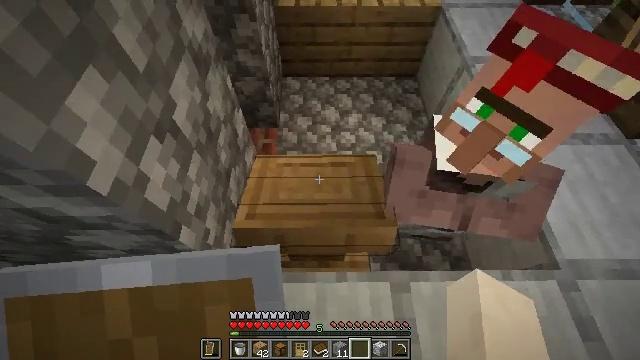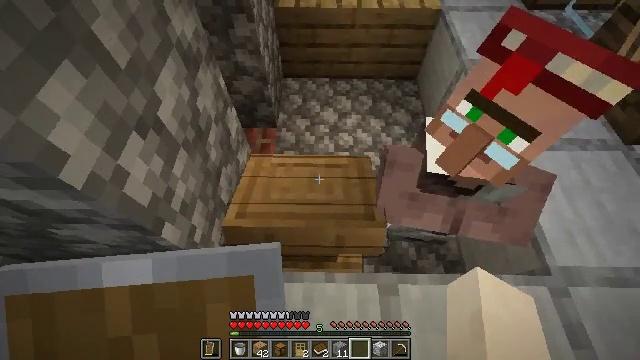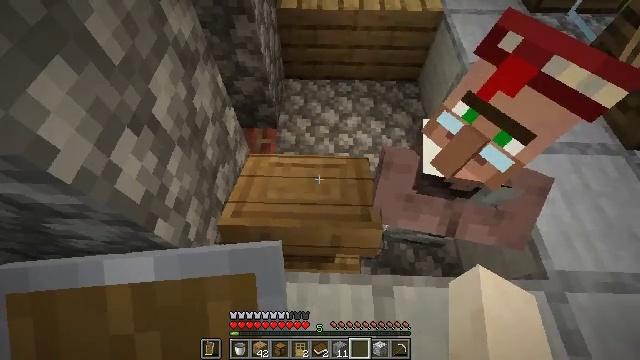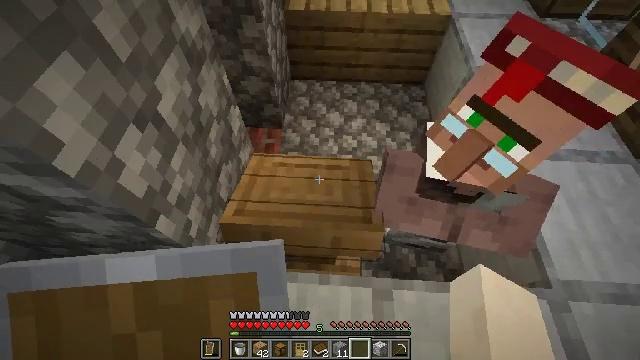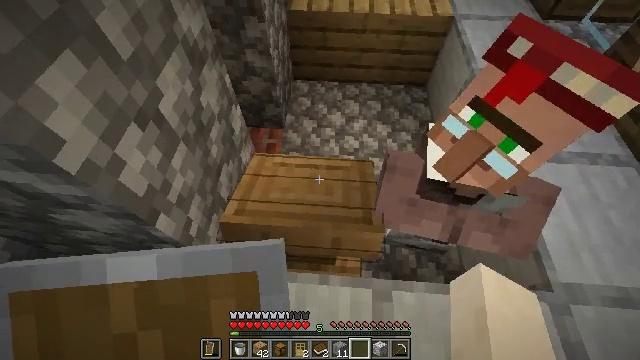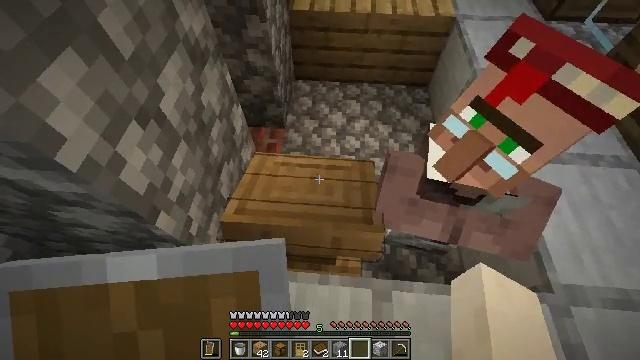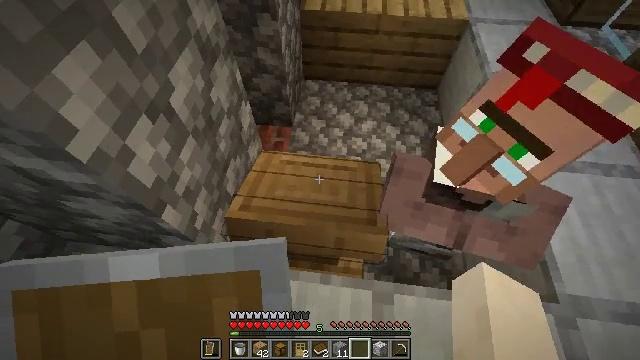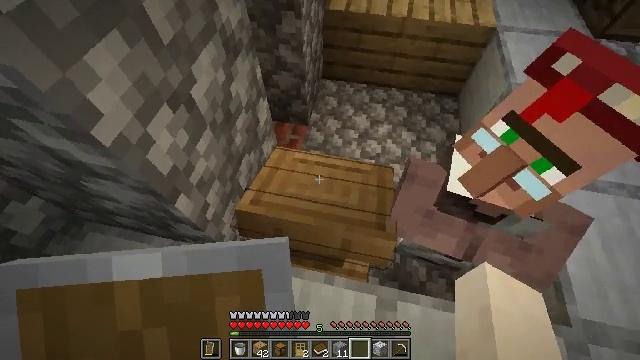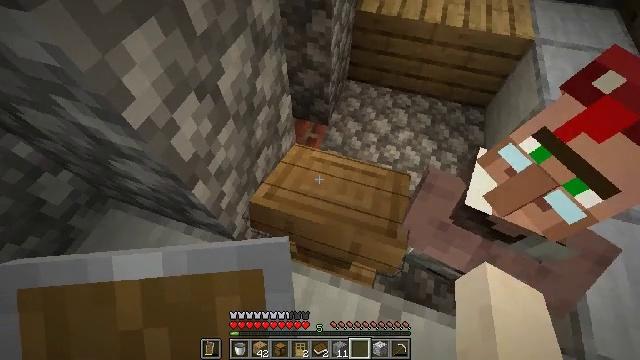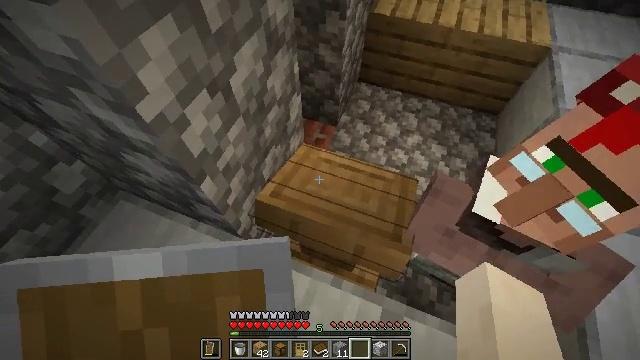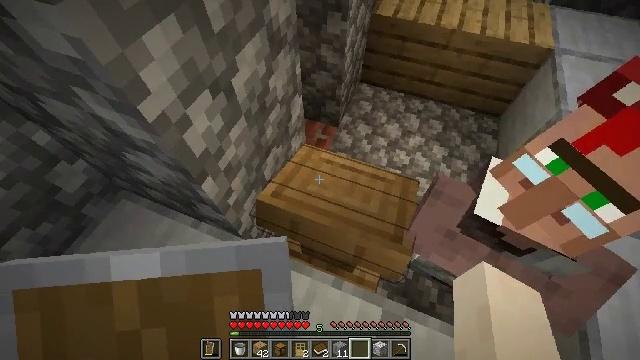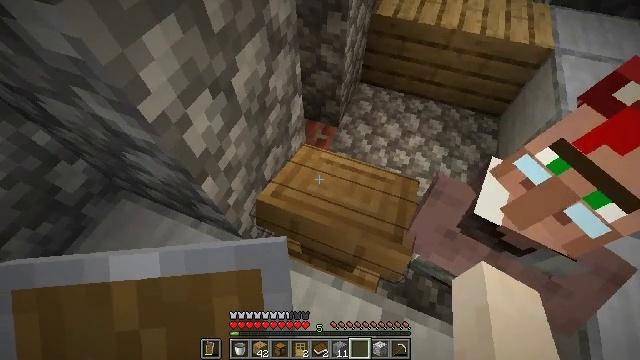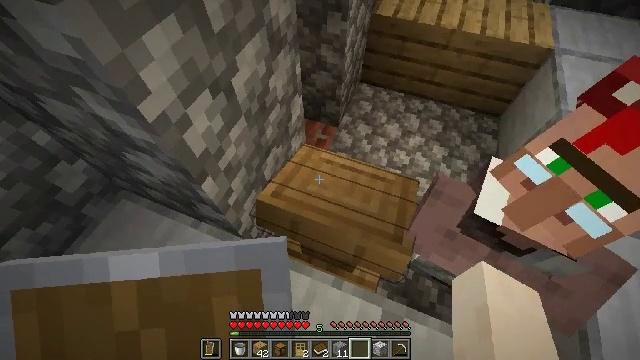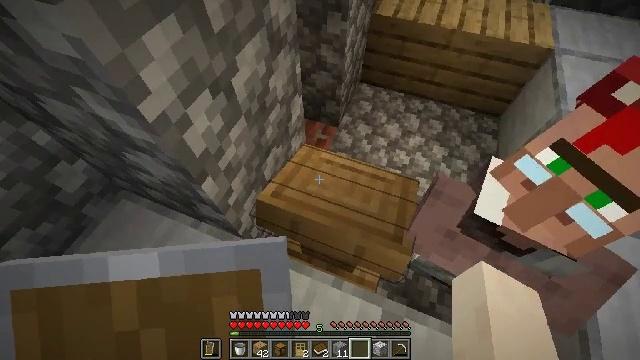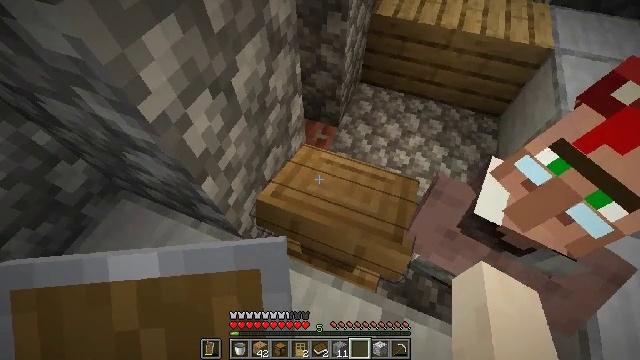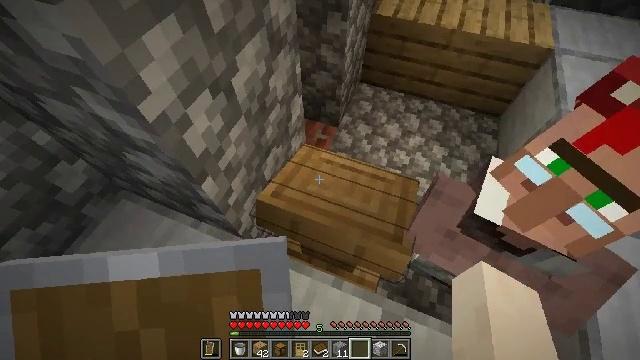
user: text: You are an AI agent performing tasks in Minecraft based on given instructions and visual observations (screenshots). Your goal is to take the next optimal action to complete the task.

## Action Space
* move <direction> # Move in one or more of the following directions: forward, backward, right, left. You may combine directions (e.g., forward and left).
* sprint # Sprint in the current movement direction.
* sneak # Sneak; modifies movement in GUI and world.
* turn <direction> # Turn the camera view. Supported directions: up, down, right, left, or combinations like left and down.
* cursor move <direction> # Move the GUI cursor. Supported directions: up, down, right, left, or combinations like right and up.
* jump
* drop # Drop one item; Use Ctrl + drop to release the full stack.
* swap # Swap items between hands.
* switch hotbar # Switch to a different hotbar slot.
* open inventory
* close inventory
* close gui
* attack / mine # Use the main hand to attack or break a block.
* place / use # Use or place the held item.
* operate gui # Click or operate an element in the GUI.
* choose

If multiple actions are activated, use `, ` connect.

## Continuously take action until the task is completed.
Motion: motion action
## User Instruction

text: Collect the lectern by destroying it.
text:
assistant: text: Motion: turn left
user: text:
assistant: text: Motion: turn left
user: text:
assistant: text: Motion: turn left
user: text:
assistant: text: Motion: no_op
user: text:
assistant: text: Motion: no_op
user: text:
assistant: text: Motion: turn left
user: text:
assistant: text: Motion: turn left
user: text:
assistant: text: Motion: turn left
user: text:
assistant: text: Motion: turn left
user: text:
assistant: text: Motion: no_op
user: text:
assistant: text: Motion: no_op
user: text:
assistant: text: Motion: no_op
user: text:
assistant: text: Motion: no_op
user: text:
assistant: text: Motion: no_op
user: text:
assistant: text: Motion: no_op
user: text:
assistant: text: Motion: no_op
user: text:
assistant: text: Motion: no_op
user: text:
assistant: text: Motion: close inventory
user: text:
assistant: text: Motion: close inventory
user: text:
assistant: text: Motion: close inventory
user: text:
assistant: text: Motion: no_op
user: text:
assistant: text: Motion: turn right
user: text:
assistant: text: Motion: turn right
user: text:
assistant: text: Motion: no_op
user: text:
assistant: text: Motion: no_op
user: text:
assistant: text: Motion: no_op
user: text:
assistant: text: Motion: turn down
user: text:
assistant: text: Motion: turn down
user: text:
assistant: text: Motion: turn down
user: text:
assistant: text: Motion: no_op